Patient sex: M
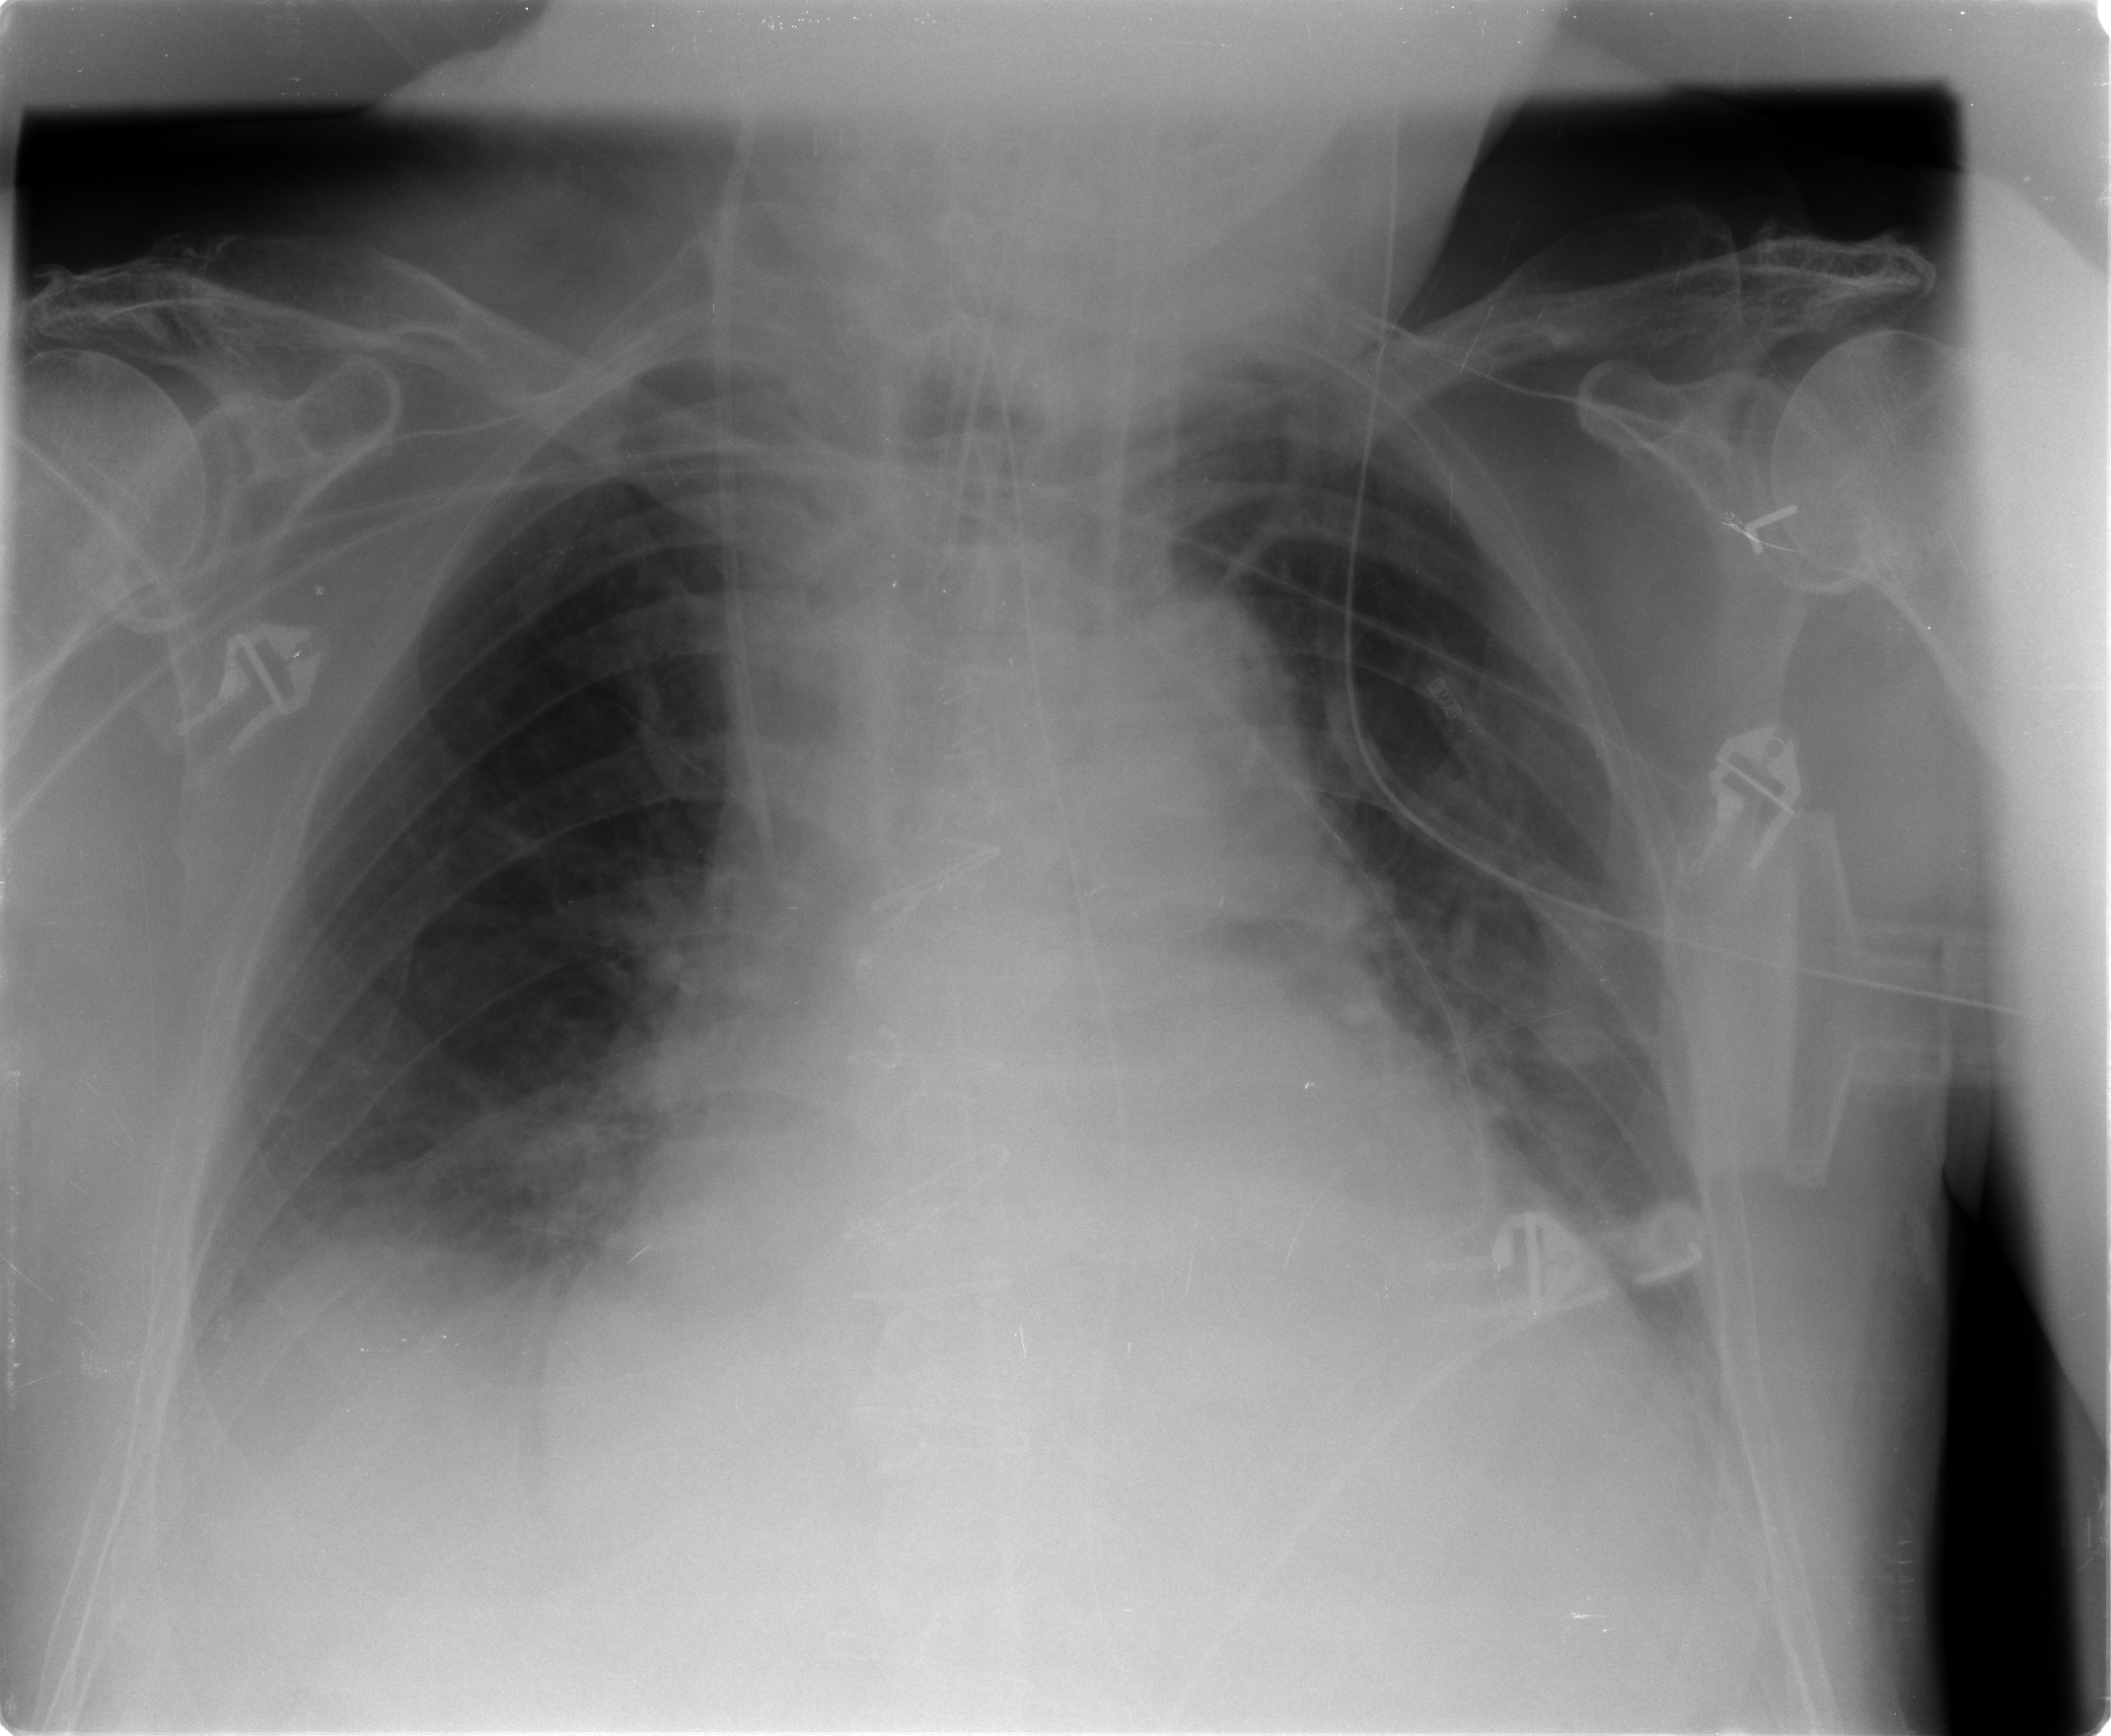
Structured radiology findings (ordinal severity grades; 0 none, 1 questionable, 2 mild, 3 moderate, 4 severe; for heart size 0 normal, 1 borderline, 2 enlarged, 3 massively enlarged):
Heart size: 3
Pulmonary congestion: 0
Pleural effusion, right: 0
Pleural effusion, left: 0
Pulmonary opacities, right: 1
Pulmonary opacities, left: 0
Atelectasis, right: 2
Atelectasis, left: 2